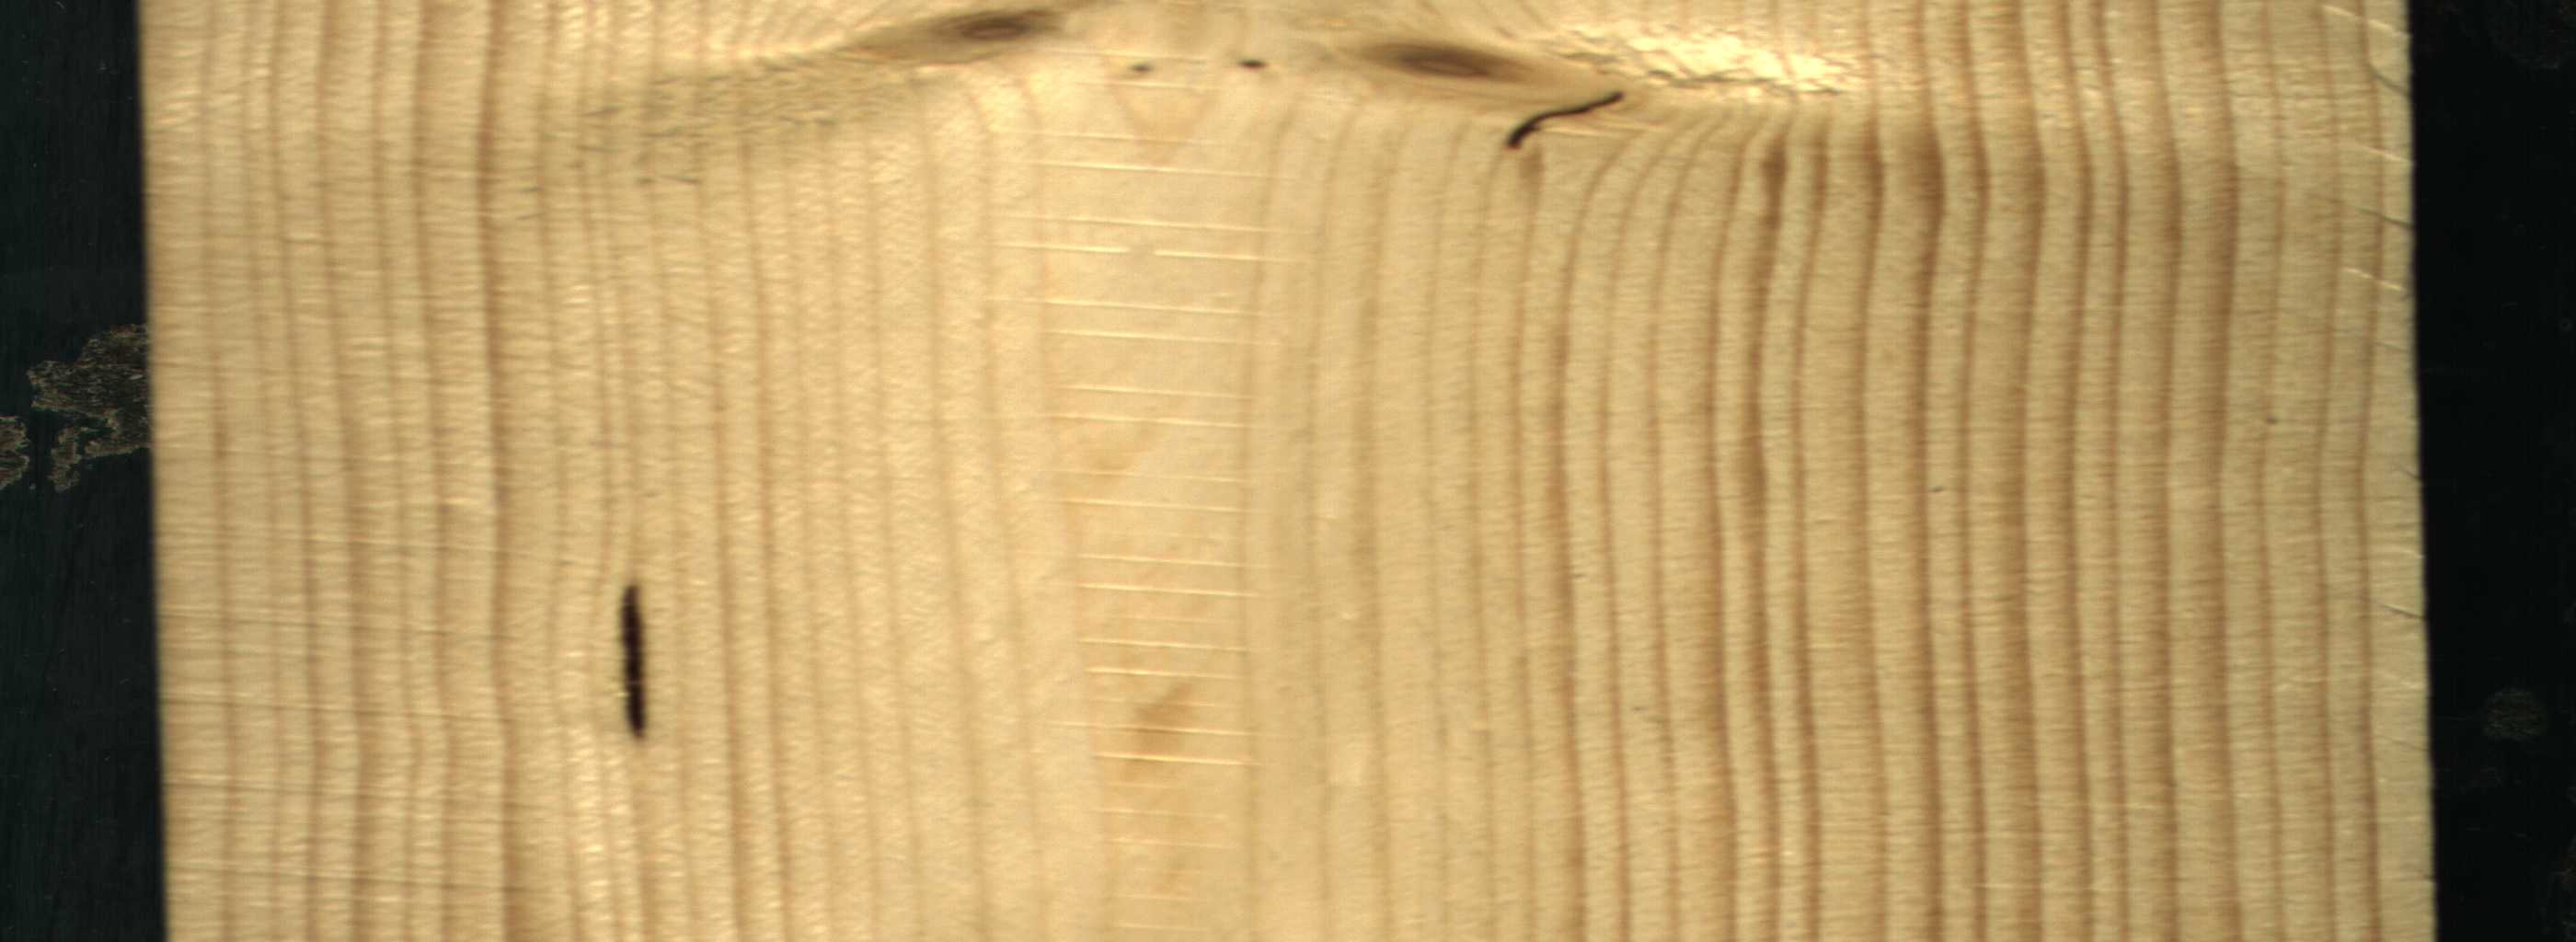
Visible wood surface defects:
resin
Dead_Knot
Live_Knot
Live_Knot